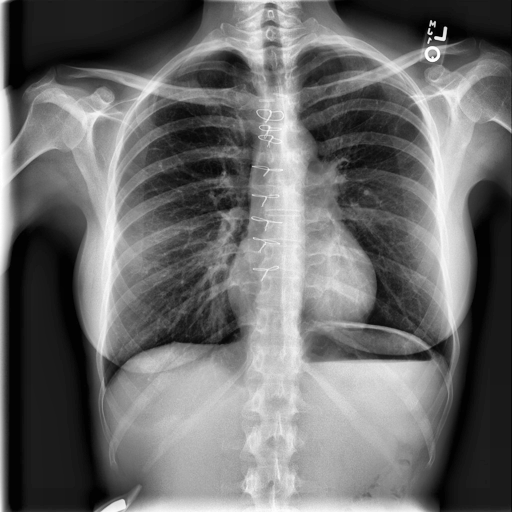
Finding: NORMAL